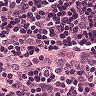
Metastatic tissue present: no